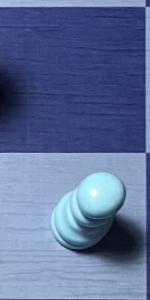
Label: Pawn_White